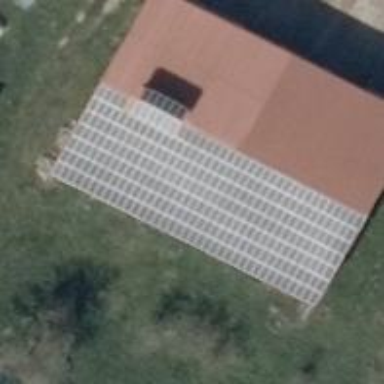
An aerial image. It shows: Solar photovoltaic panel generator producing electricity in small installation.